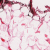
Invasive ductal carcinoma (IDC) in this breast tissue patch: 0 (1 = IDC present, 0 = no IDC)